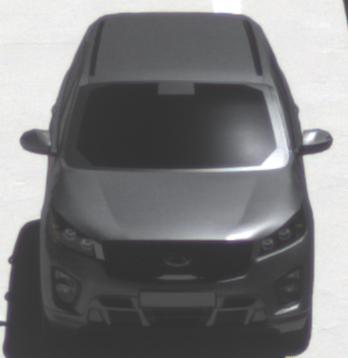
Make: KIA
Model: Sorento 2.2 CRDi
Detailed model: Sorento (UM)
Model produced from: 2015/03
Model produced until: 2017/10
Doors: 5
Color: gray
Road condition: dry road
Daytime: midday
Contrast: high contrast